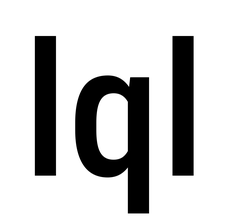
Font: Roboto_Condensed_Medium